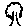
Label: tree